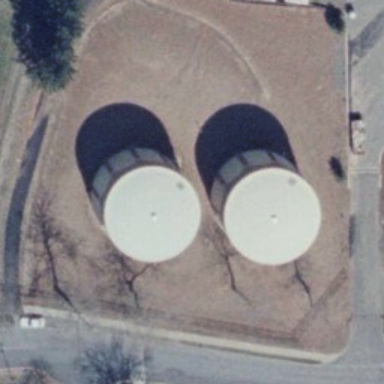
Two same storage tanks are on the sands .